Field crop: maize
Growth stage: 2
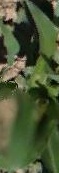
Species: maize